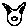
Label: cat